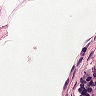
Metastatic tissue present: no